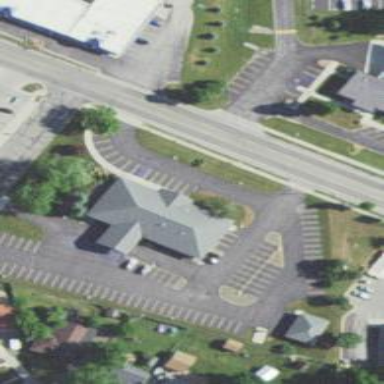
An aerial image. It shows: Parking space.